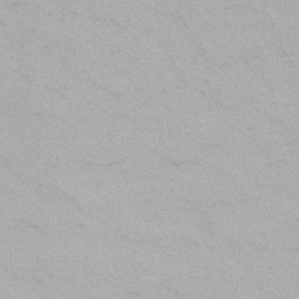
Label: frost